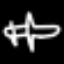
Label: airplane